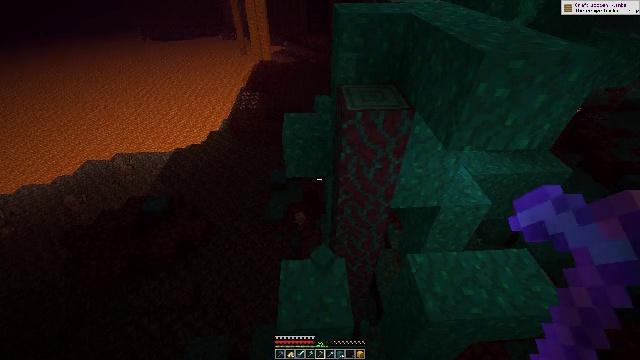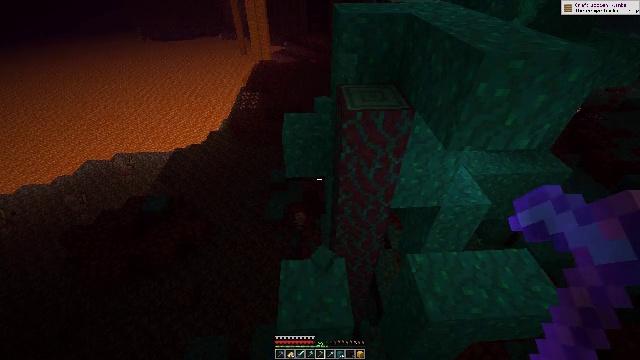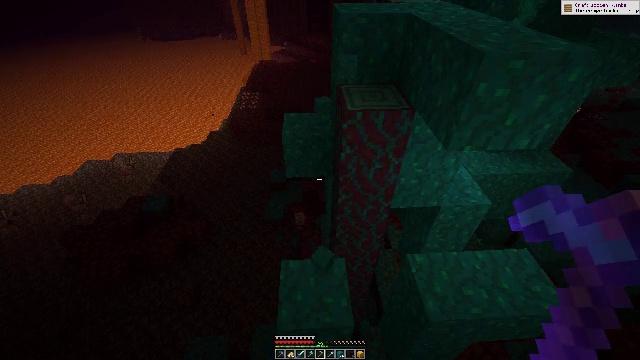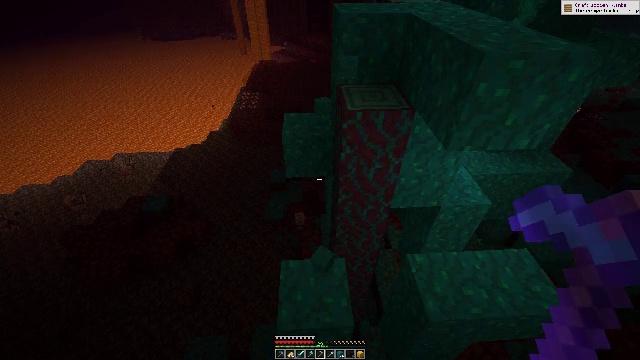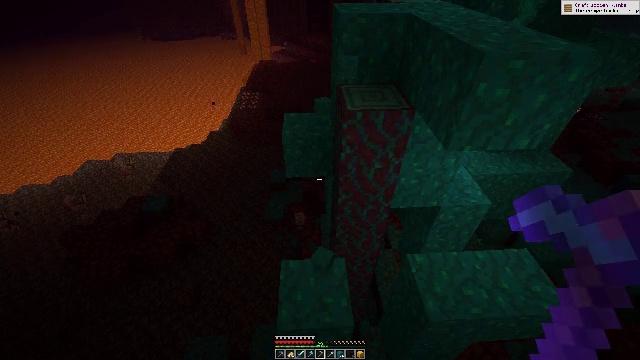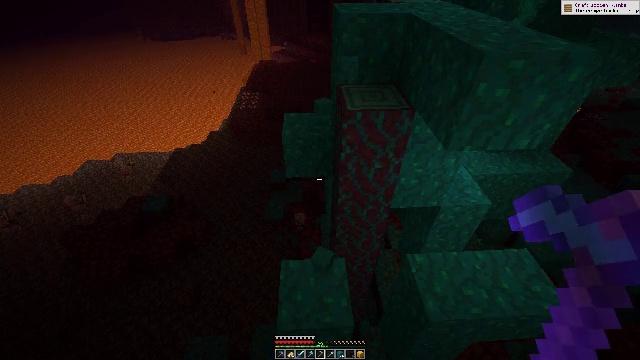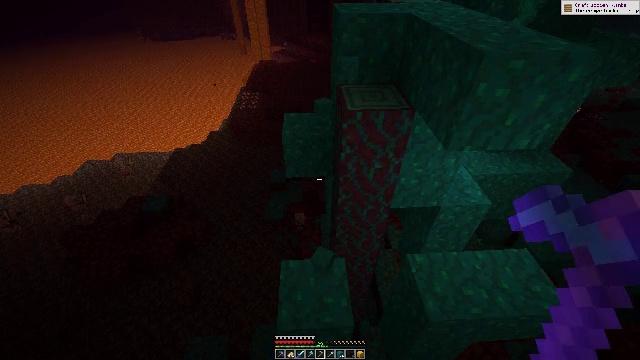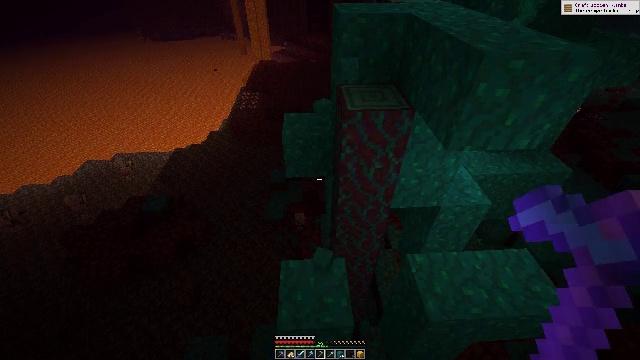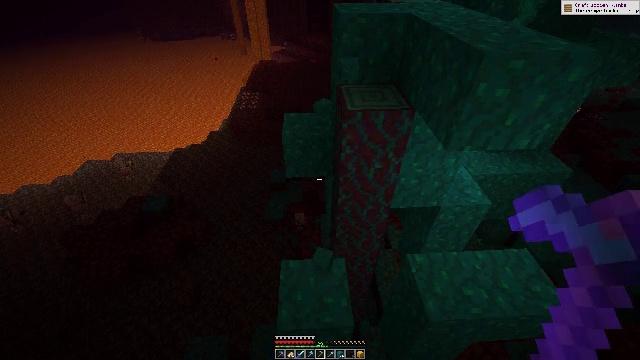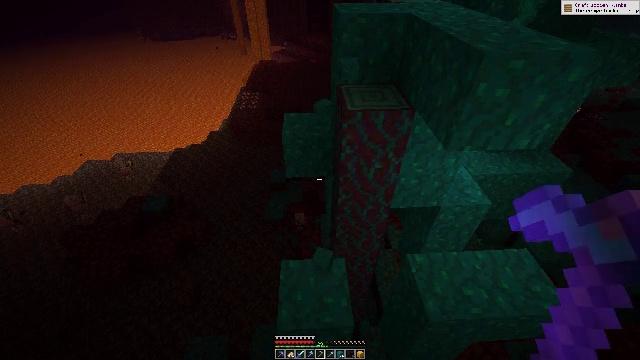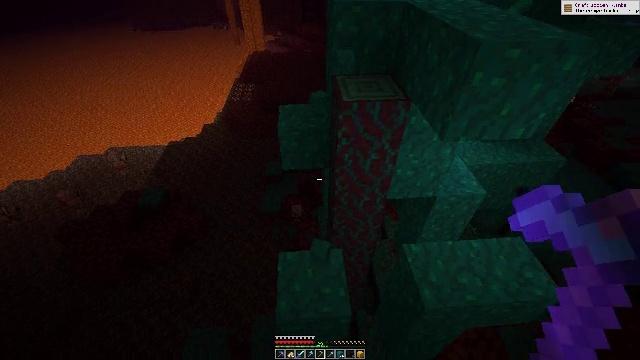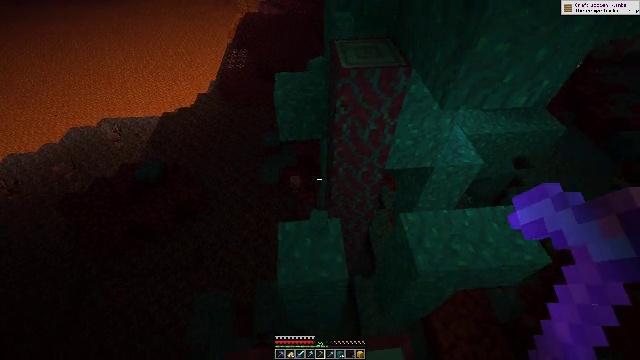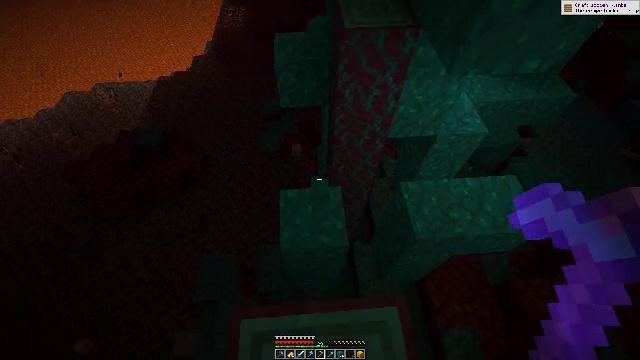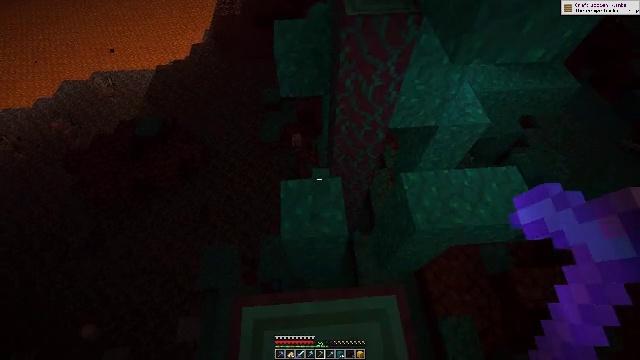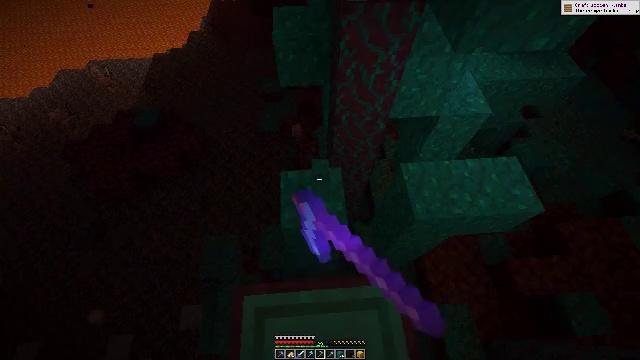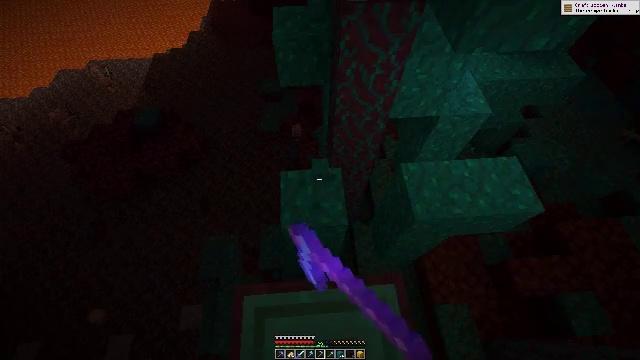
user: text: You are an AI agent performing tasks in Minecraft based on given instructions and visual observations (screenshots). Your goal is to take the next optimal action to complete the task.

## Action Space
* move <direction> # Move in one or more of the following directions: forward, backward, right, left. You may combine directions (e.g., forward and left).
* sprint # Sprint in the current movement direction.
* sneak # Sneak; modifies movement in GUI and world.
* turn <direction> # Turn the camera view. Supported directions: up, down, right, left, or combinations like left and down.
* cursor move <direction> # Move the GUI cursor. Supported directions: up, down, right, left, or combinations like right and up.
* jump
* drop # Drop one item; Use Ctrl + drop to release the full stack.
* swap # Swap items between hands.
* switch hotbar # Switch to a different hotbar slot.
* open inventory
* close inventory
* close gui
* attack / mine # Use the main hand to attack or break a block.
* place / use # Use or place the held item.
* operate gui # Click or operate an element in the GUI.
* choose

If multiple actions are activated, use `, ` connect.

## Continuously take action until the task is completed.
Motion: motion action
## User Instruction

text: Break the warped wart block.
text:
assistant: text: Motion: attack / mine
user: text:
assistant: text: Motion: attack / mine
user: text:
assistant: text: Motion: attack / mine
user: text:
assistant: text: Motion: attack / mine
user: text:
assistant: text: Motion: attack / mine
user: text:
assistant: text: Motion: attack / mine
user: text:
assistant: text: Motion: attack / mine
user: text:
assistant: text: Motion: attack / mine
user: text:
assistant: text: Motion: attack / mine
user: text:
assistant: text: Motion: turn right and down, attack / mine
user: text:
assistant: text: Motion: turn down, attack / mine
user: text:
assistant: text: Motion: turn down, attack / mine
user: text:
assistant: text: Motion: turn down, attack / mine
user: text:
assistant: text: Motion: turn down, attack / mine
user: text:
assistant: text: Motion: attack / mine
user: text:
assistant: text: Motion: attack / mine
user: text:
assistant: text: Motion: attack / mine
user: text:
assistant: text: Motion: attack / mine
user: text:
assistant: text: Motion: attack / mine
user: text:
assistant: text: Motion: attack / mine
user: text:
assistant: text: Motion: attack / mine
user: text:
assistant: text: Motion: attack / mine
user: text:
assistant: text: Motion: turn down, attack / mine
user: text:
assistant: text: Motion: turn down, attack / mine
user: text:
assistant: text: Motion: turn down, attack / mine
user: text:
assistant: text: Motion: turn down, attack / mine
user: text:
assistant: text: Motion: turn right and down, attack / mine
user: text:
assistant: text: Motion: turn right and down, attack / mine
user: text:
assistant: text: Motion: attack / mine
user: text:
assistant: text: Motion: attack / mine